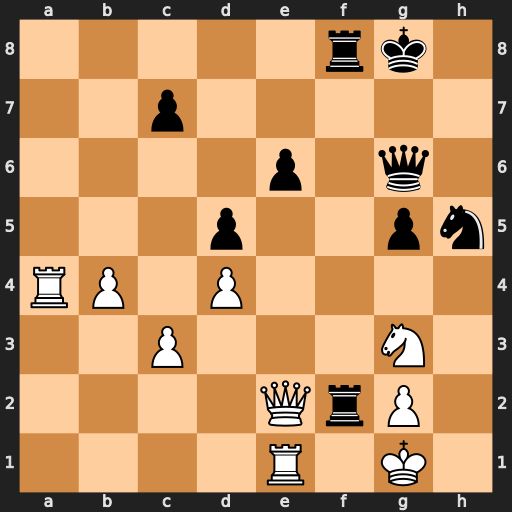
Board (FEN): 5rk1/2p5/4p1q1/3p2pn/RP1P4/2P3N1/4QrP1/4R1K1
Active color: w
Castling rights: -
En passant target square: -
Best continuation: Qxh5 Qxh5 Nxh5